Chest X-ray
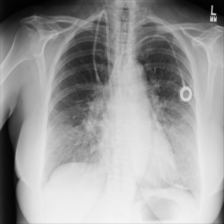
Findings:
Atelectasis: negative
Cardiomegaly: negative
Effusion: negative
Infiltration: positive
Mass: negative
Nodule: negative
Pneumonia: positive
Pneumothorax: negative
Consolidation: negative
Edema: positive
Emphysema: negative
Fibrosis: negative
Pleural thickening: negative
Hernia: negative